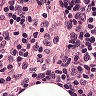
Metastatic tissue present: no